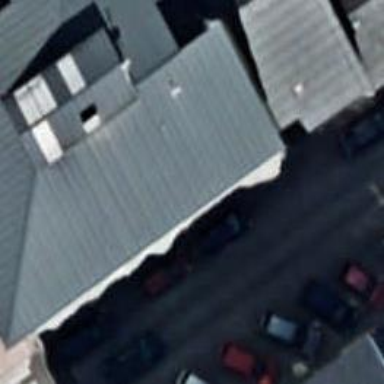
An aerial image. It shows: Car repair shop.